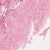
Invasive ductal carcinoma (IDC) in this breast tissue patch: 0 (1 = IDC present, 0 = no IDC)